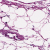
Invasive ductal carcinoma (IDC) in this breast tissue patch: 0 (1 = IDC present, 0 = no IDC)